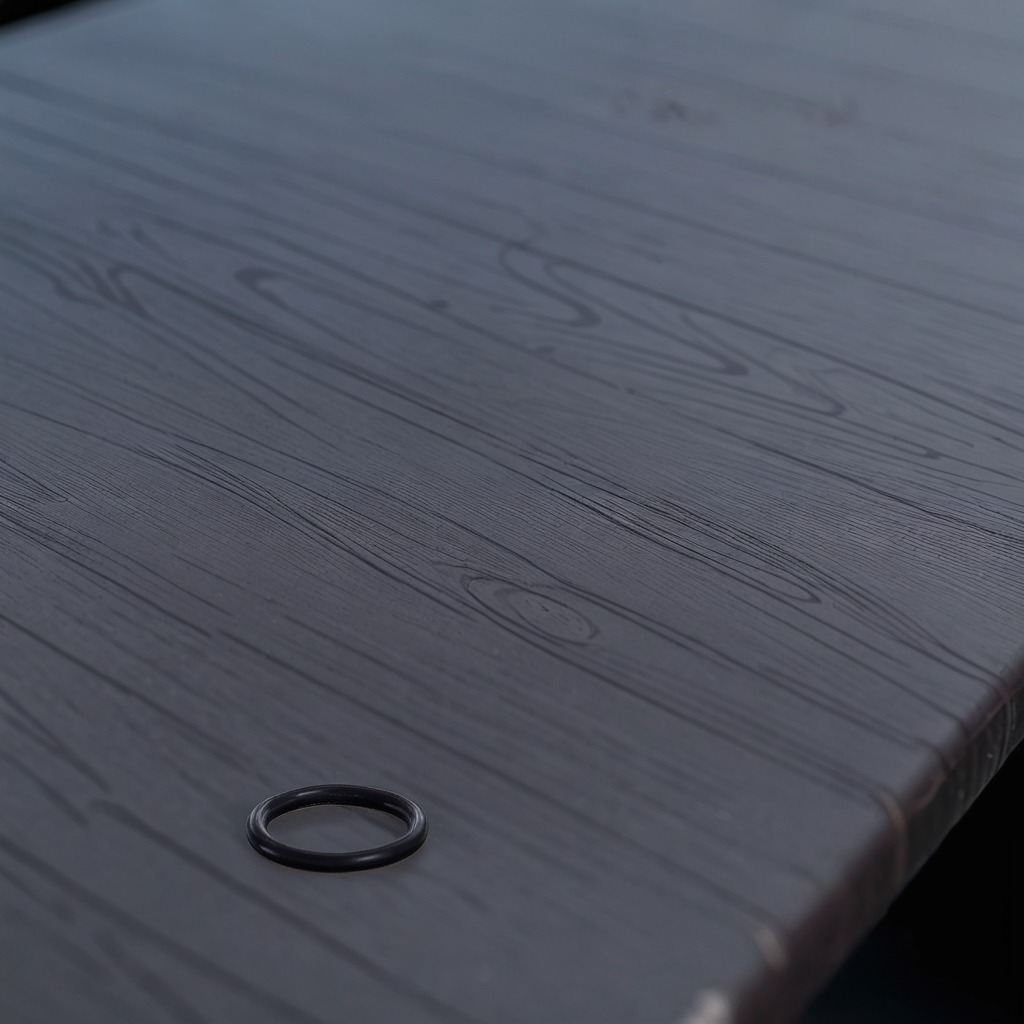
A rubber O-ring lies on a table with faint burn marks in a small garage at twilight.